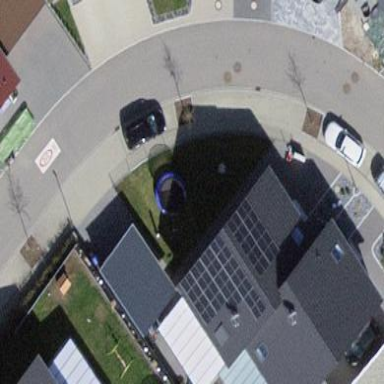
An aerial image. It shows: Semi-detached house with gabled roof.